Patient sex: M
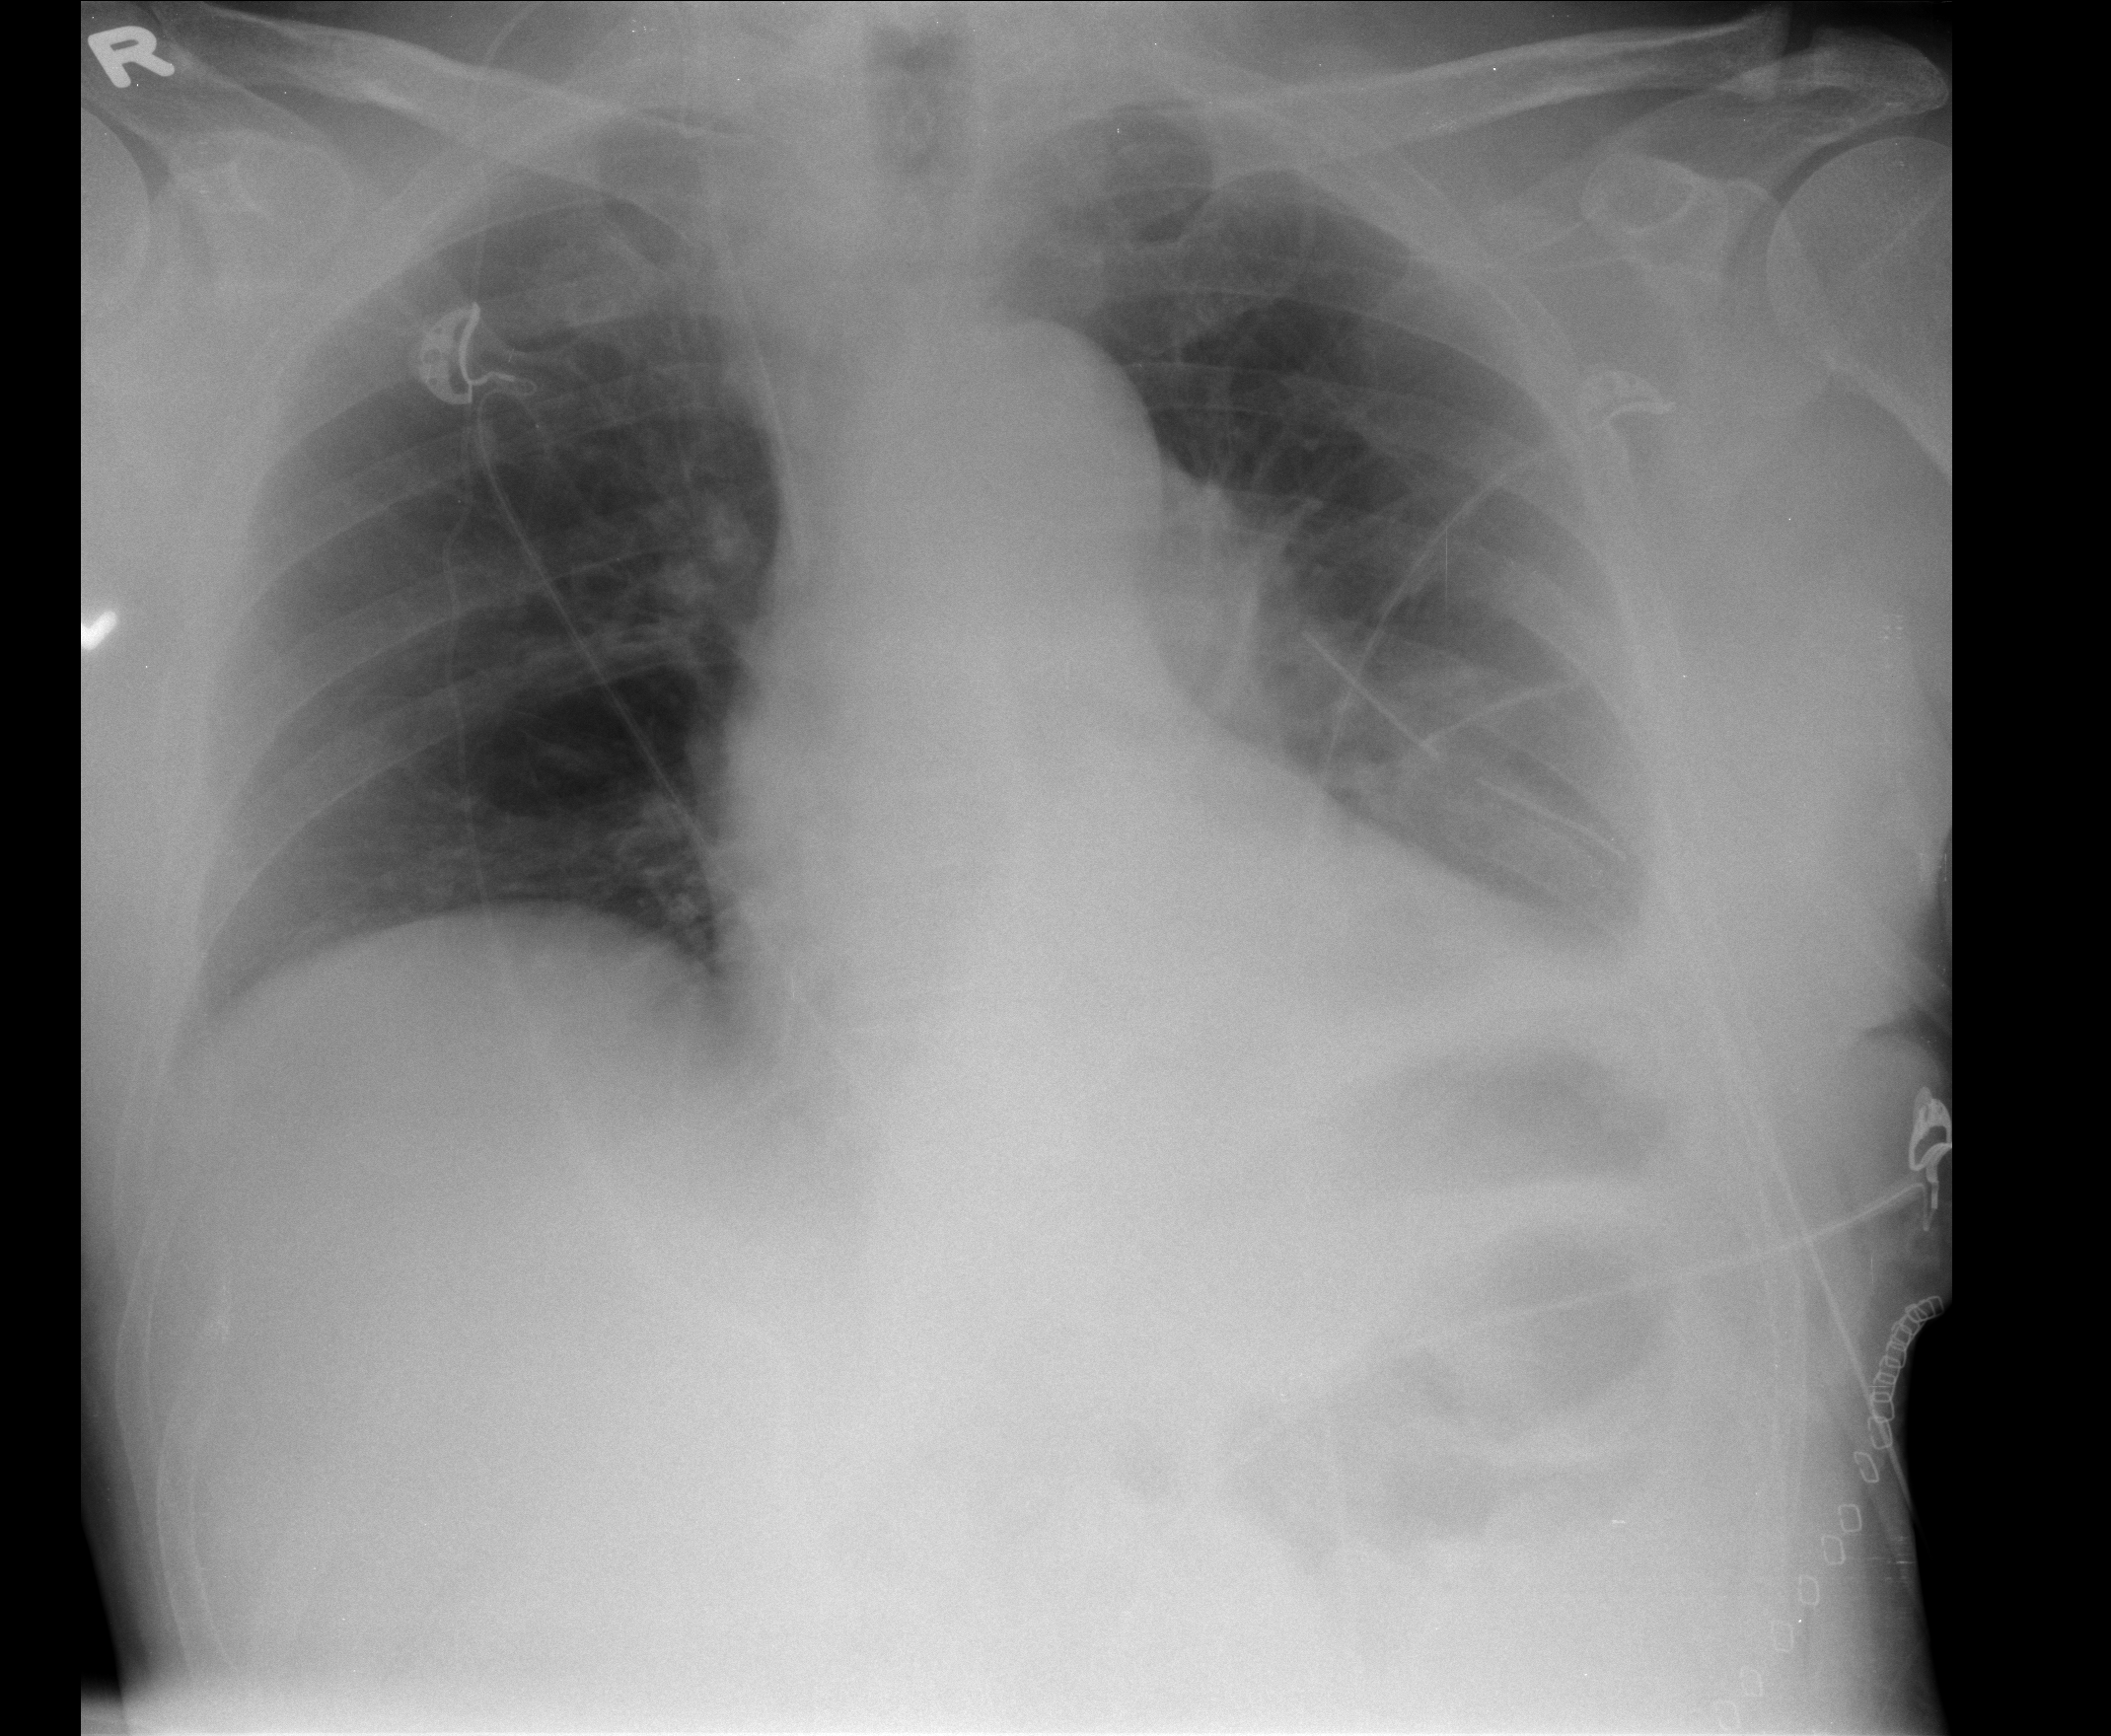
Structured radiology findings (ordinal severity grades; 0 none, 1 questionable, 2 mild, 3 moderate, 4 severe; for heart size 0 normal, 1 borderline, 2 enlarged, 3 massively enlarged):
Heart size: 2
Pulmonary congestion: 2
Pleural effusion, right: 0
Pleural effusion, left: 2
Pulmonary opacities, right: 0
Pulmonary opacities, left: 0
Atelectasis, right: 0
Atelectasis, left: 2